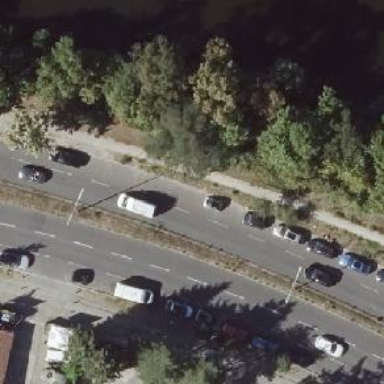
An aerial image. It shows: Secondary road with asphalt surface and cycle track on the right.